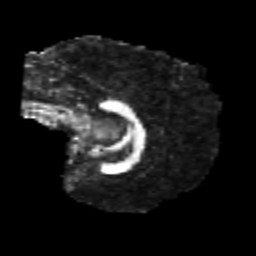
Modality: FA
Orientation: sagittal
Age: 21
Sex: female
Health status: healthy
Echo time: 0.074 s